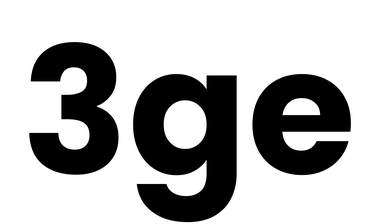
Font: Poppins-Bold